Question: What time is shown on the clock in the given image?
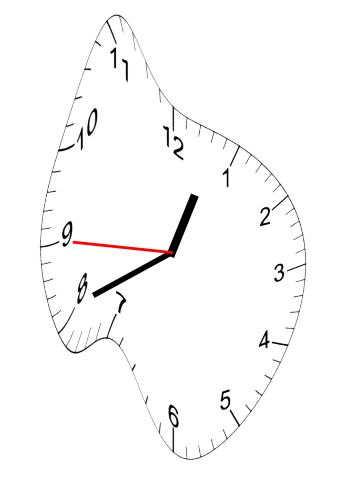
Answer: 12:40:45